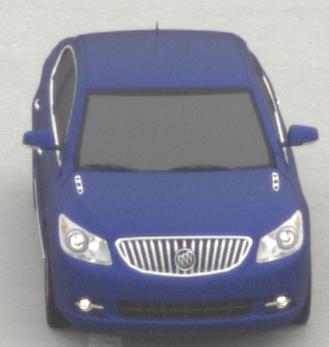
Make: Buick
Model: LaCrosse
Detailed model: Gen. 2
Model produced from: 2009
Model produced until: 2016
Doors: 4
Color: blue
Road condition: dry road
Daytime: morning or afternoon
Contrast: low contrast